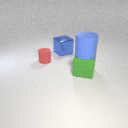
large blue rubber cylinder above large green rubber cube